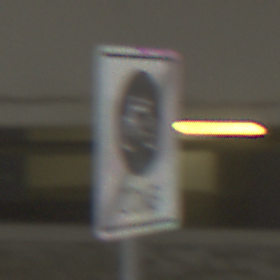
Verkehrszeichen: EndeFahrradzone
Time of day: Midday
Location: Roofed (Urban)
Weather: Overcast
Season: NotSpecified
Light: Artificial